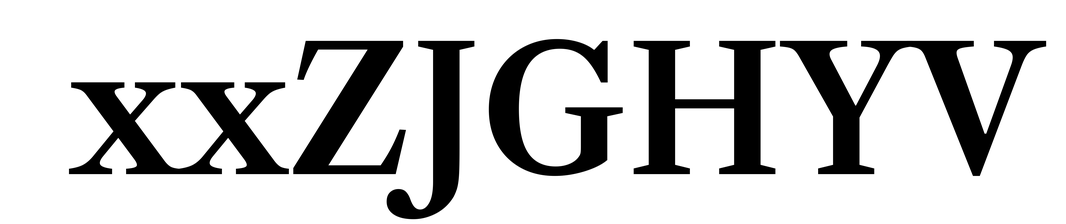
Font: LibreCaslonText_SemiBold